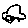
Label: car